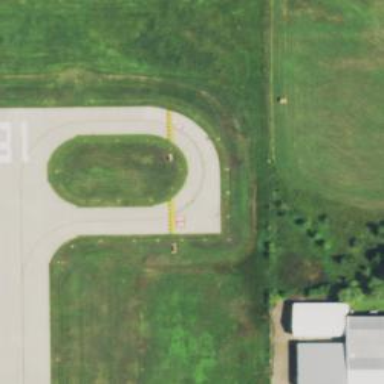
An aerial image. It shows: View of taxiway at the airport.